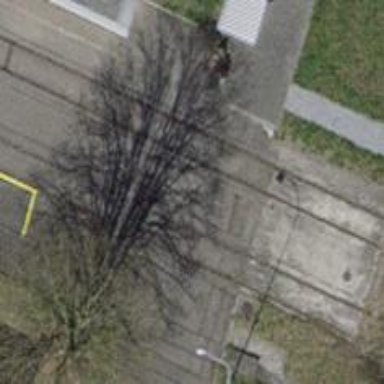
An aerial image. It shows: Railway level crossing.